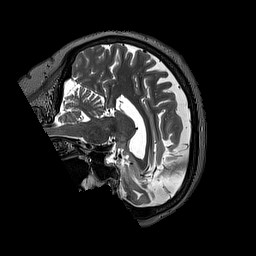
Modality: T2w
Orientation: sagittal
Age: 53
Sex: female
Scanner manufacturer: siemens
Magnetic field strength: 3 T
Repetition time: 3.2 s
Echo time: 0.567 s